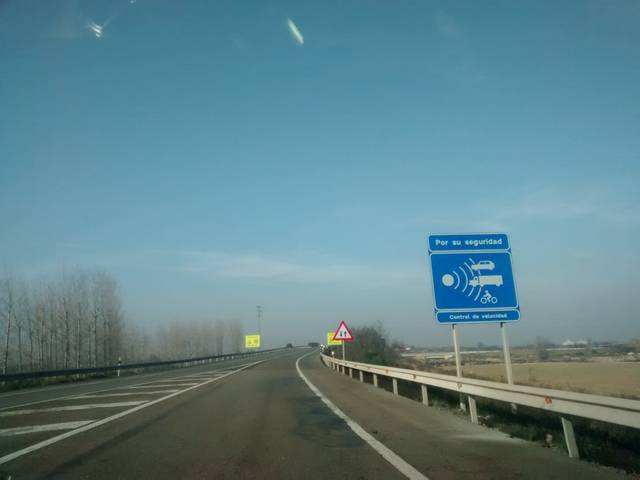
Region: Spain
Coordinates: 41.765, -1.193